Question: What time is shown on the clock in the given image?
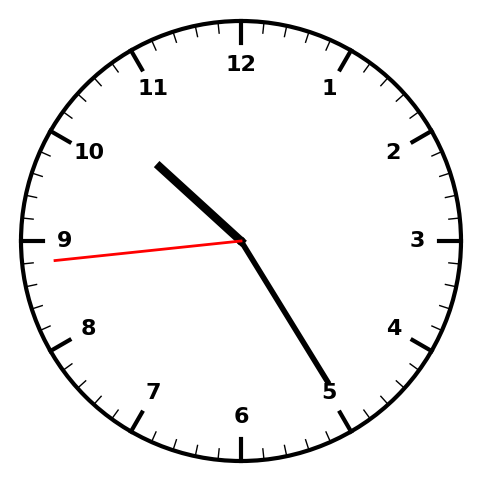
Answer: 10:24:44